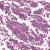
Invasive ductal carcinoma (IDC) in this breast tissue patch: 0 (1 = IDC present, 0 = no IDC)